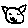
Label: cat